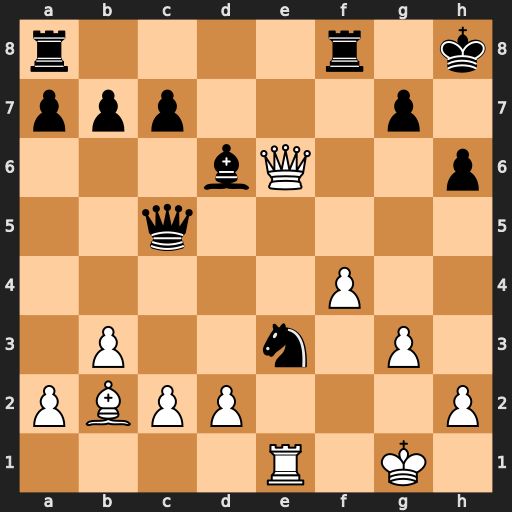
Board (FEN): r4r1k/ppp3p1/3bQ2p/2q5/5P2/1P2n1P1/PBPP3P/4R1K1
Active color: w
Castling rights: -
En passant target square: -
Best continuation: Qxh6+ Kg8 Qxg7#